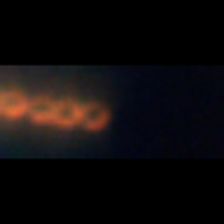
Taxon: Chaetoceros
Group: Diatoms